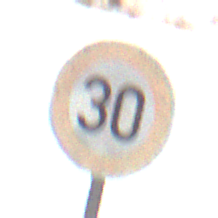
Verkehrszeichen: Geschwindigkeit30
Umgebung: Roofed, Suburban
Tageszeit: MorningAfternoon
Wetter: PartlyCloudy
Licht: Natural
Jahreszeit: Winter
Kontrast: LowContrast